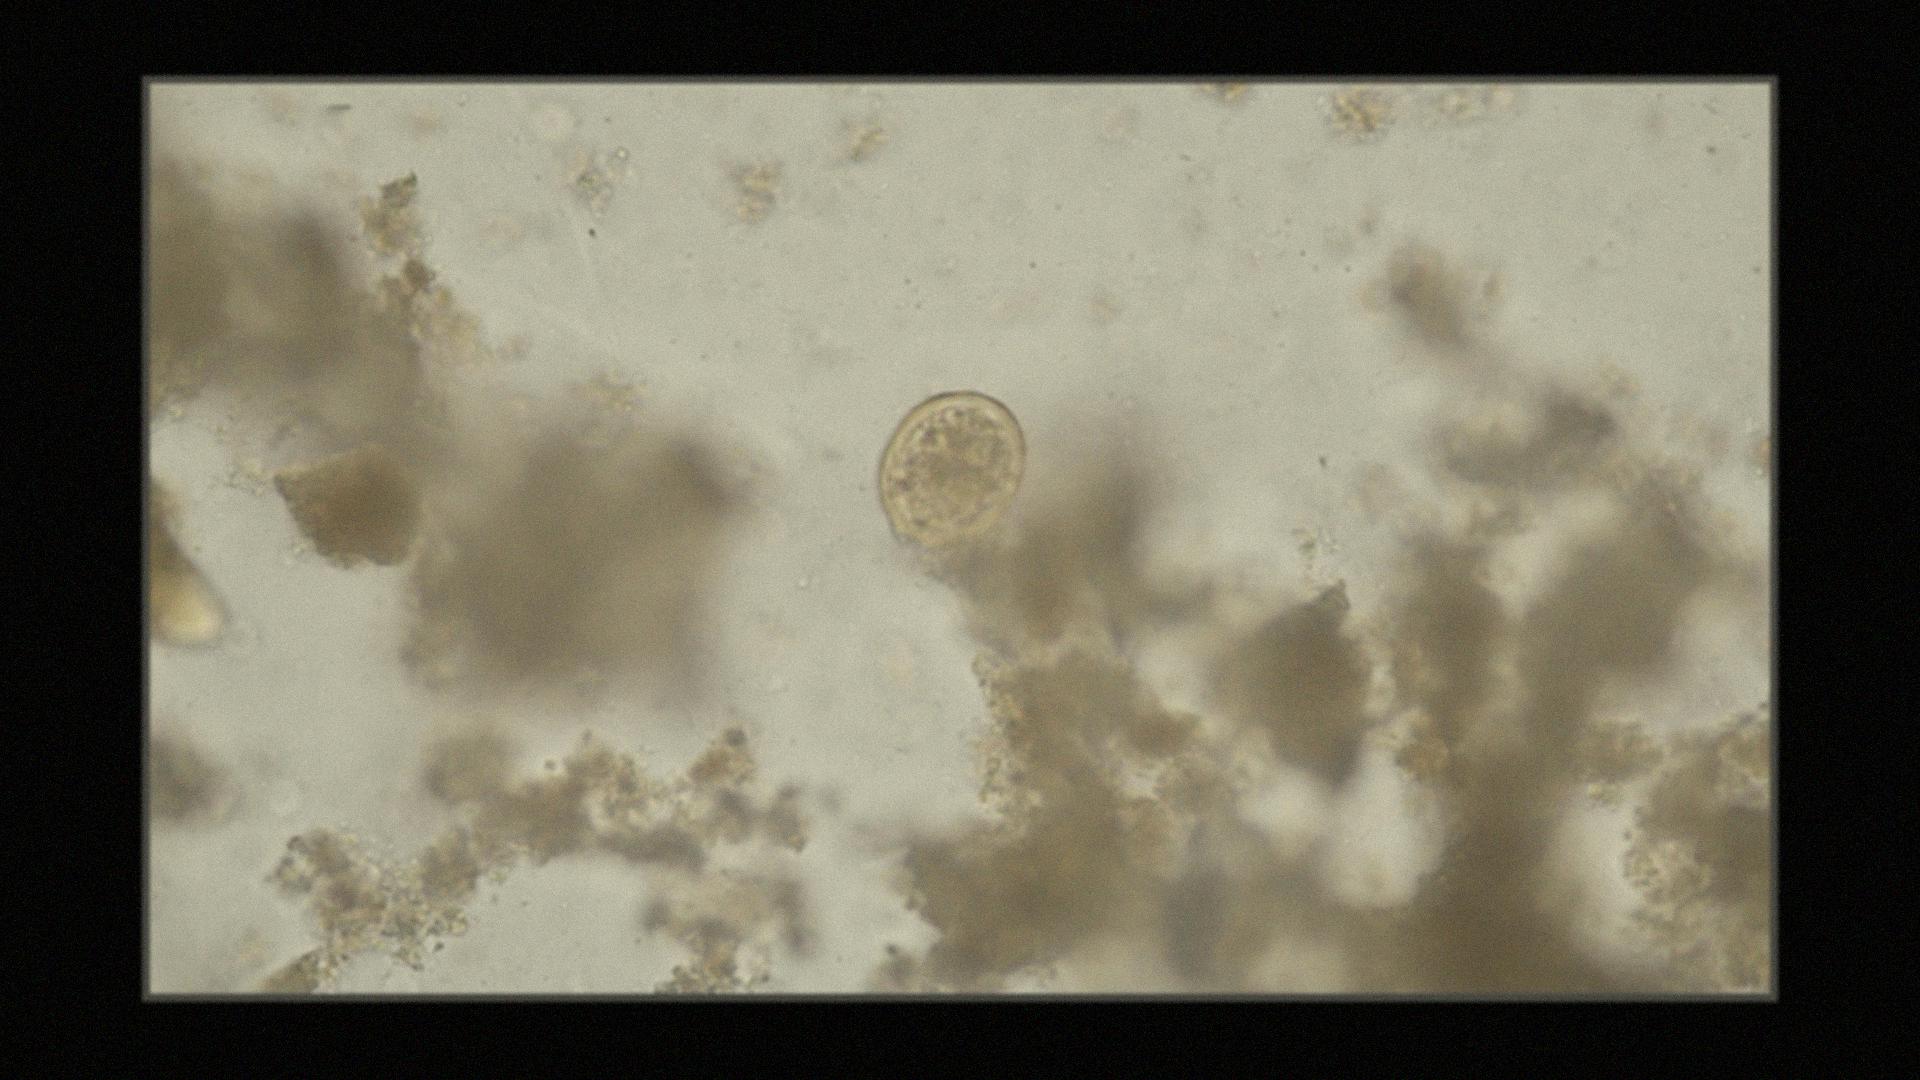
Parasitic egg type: Ascaris lumbricoides